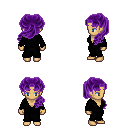
a pixel art fantasy rpg character, female body template, human, tanned skin, gray robe, metal pants, purple princess hairstyle, four views (front, back, left, right), 2x2 character sprite sheet, small pixel art, hard edges, no anti-aliasing